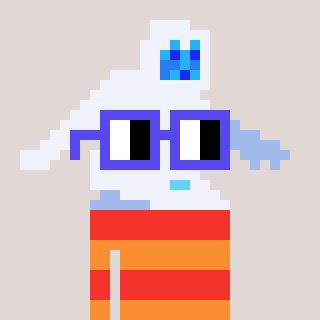
a pixel art character with square blue glasses, a yeti-shaped head and a orange-colored body on a warm background